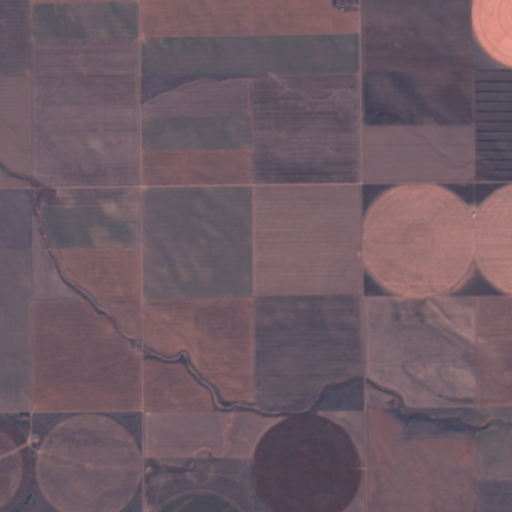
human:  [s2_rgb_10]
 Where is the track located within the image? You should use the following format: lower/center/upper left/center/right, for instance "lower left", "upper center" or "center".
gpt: There is no track in the image.